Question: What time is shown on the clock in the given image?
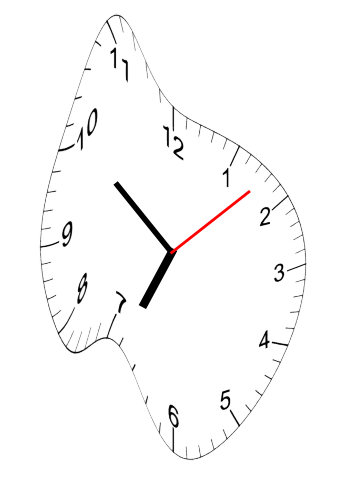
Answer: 06:51:08